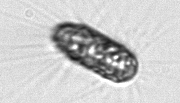
Label: Corethron_hystrix